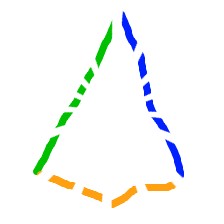
Shape: kite